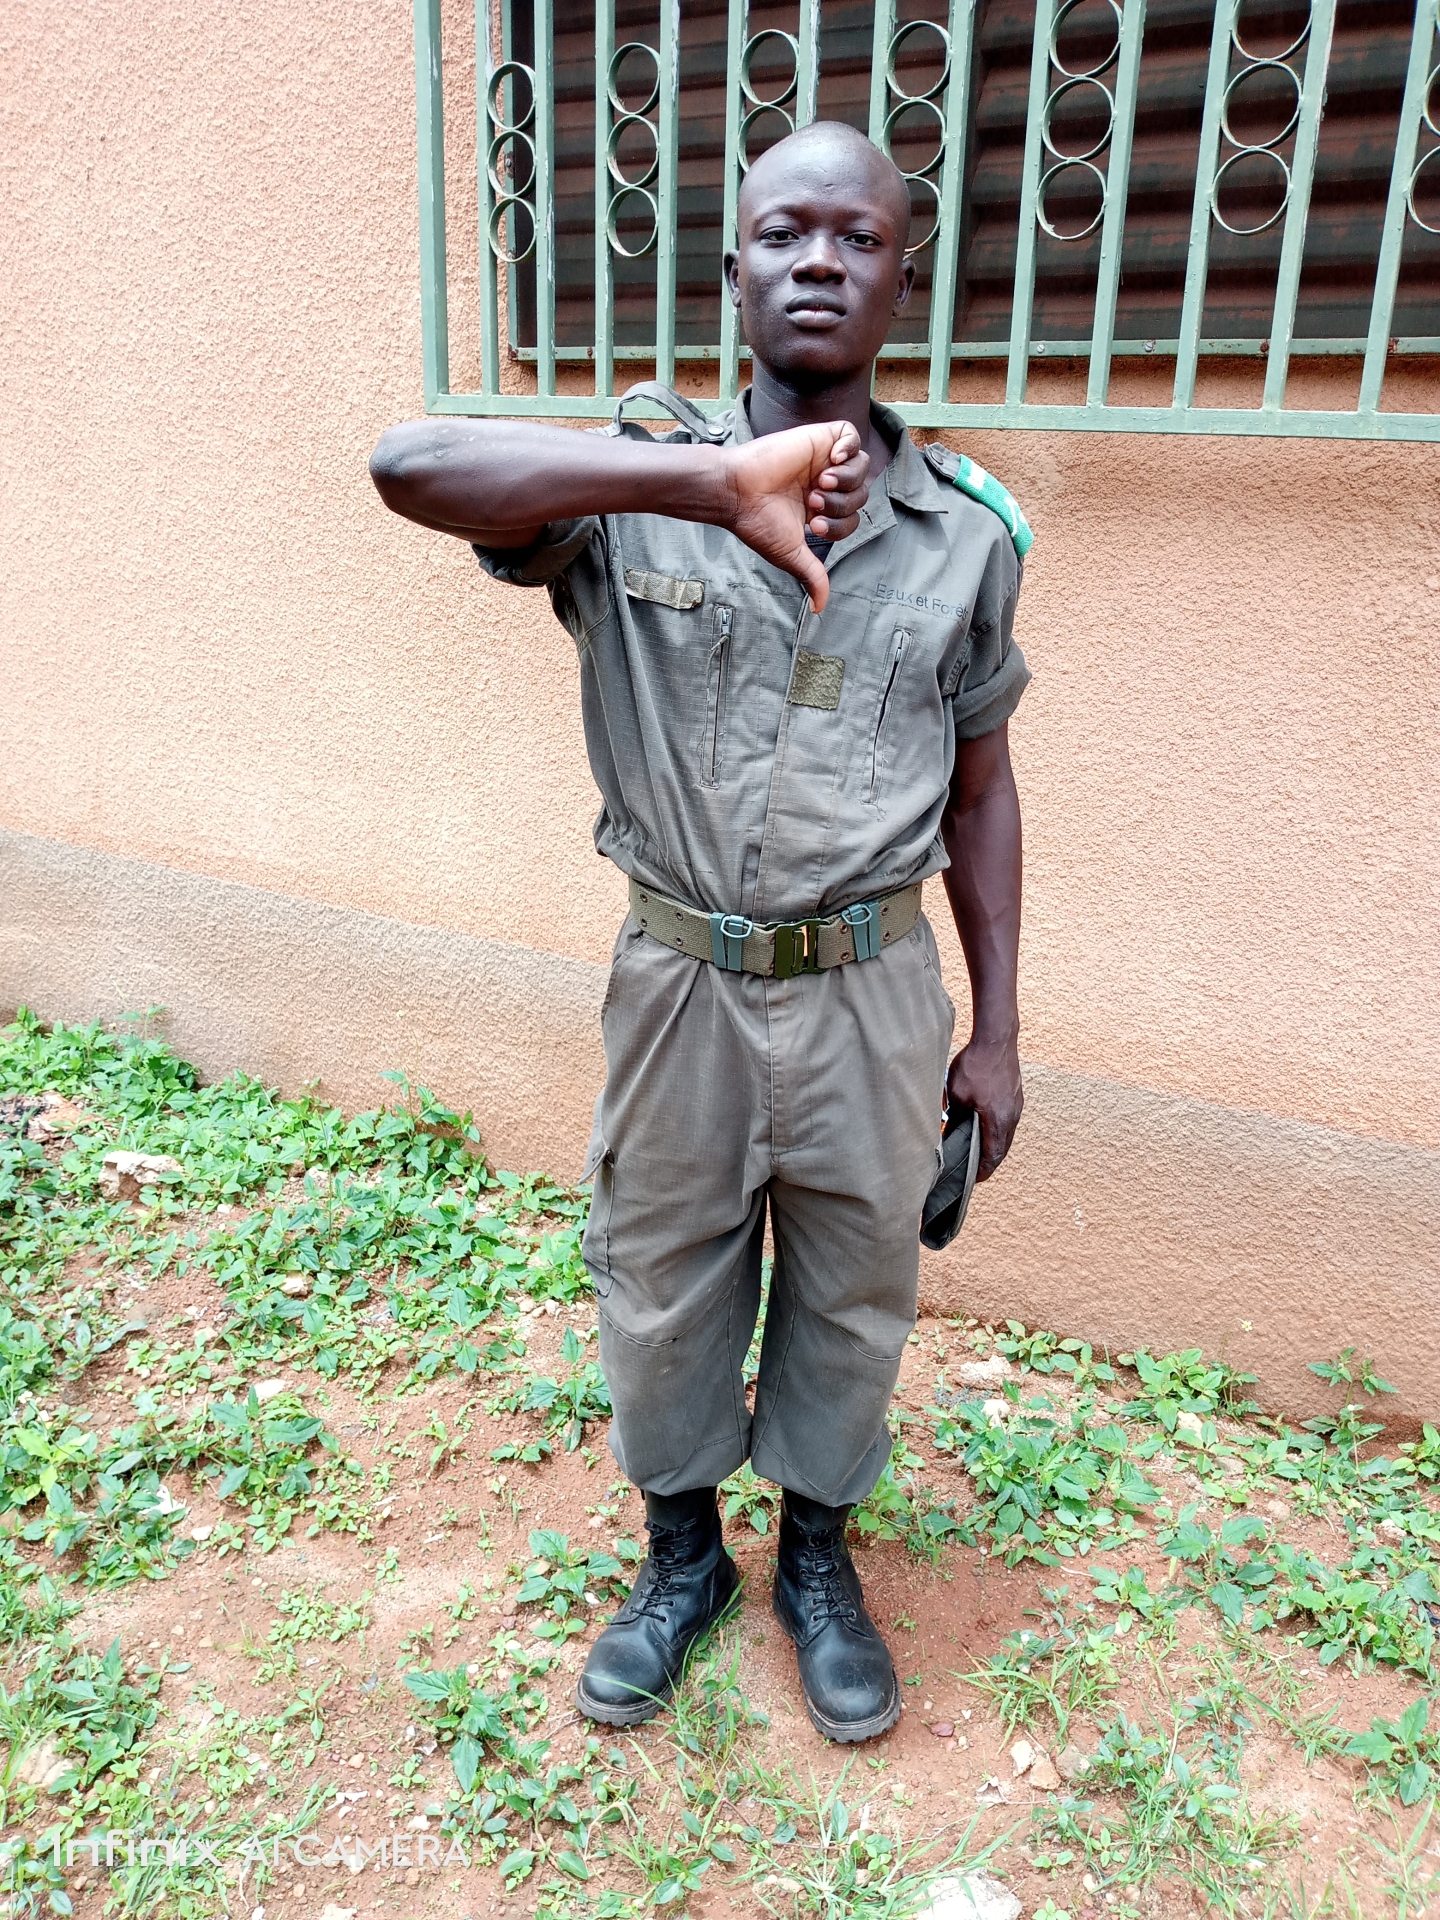
Label: clear